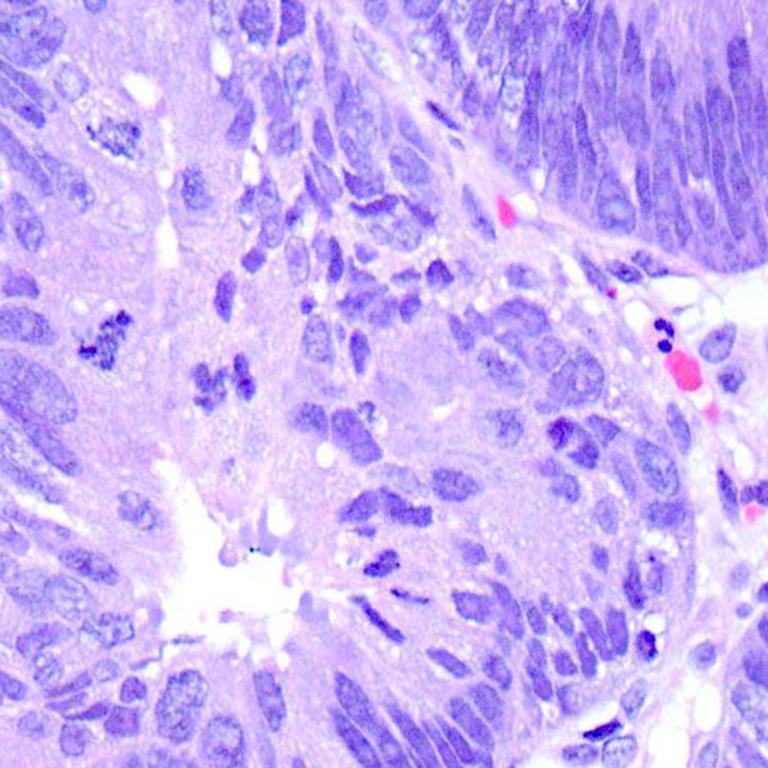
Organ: colon
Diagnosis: adenocarcinomas